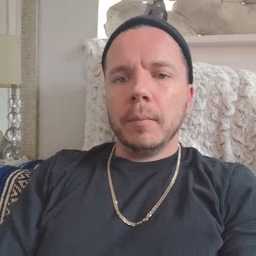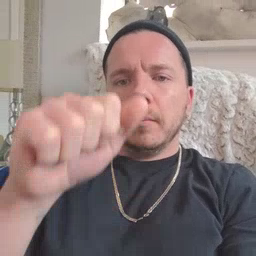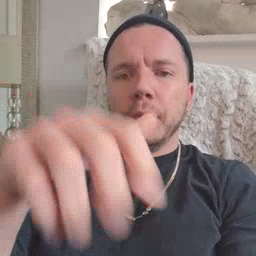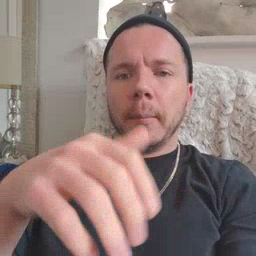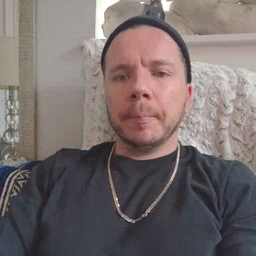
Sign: drop